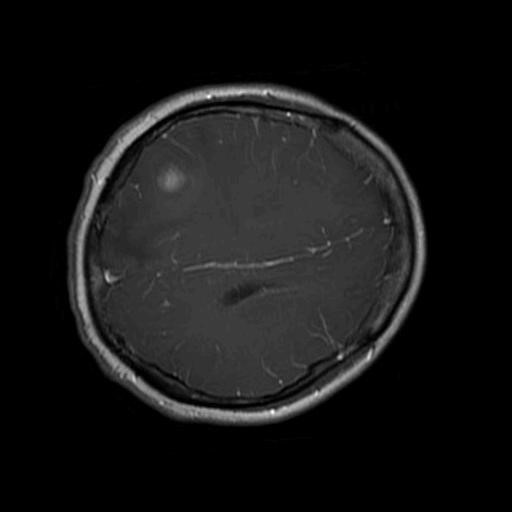
Label: brain_glioma